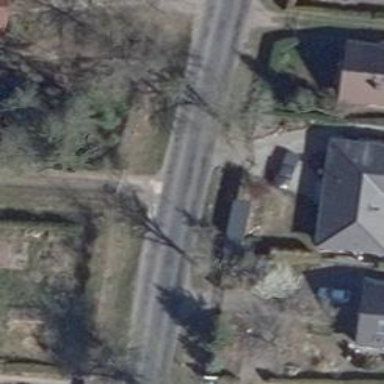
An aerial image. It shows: Secondary road with asphalt surface.